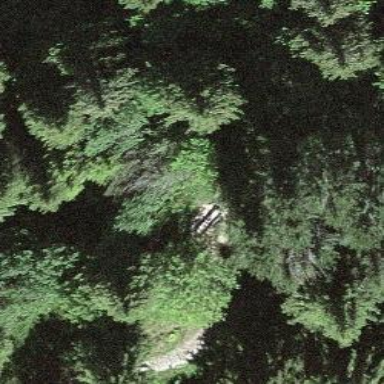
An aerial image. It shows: Bench.